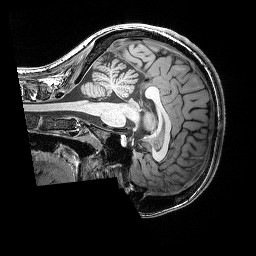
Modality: T1w
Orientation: sagittal
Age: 25
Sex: female
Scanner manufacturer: siemens
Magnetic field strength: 3 T
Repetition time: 2.25 s
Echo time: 0.00418 s